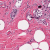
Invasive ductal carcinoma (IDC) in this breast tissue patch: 1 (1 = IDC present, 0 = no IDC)